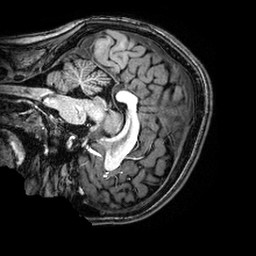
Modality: T1w
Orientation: sagittal
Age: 20
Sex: female